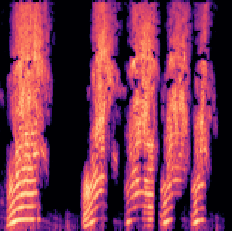
Sound class: Chainsaw